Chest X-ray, PA view. Patient: 52 years old, sex F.
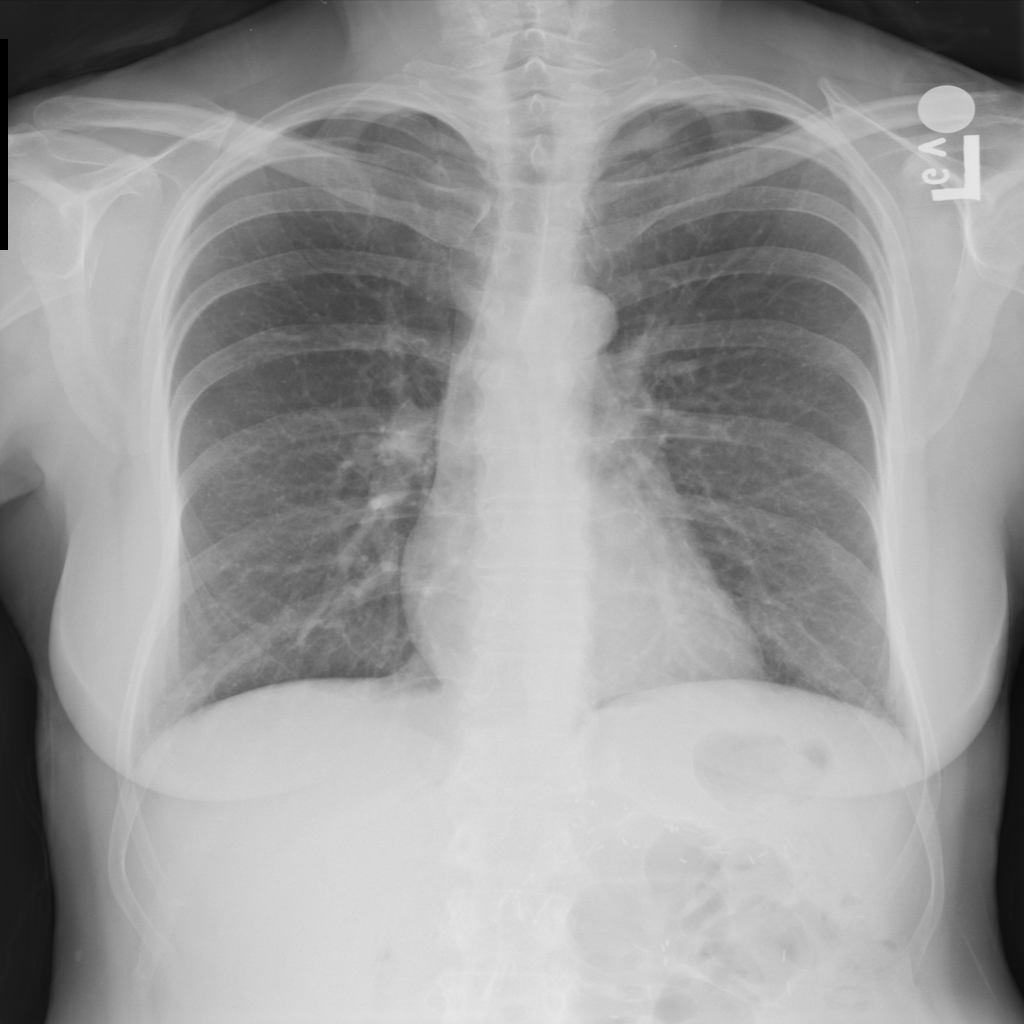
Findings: No Finding